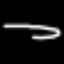
Label: airplane